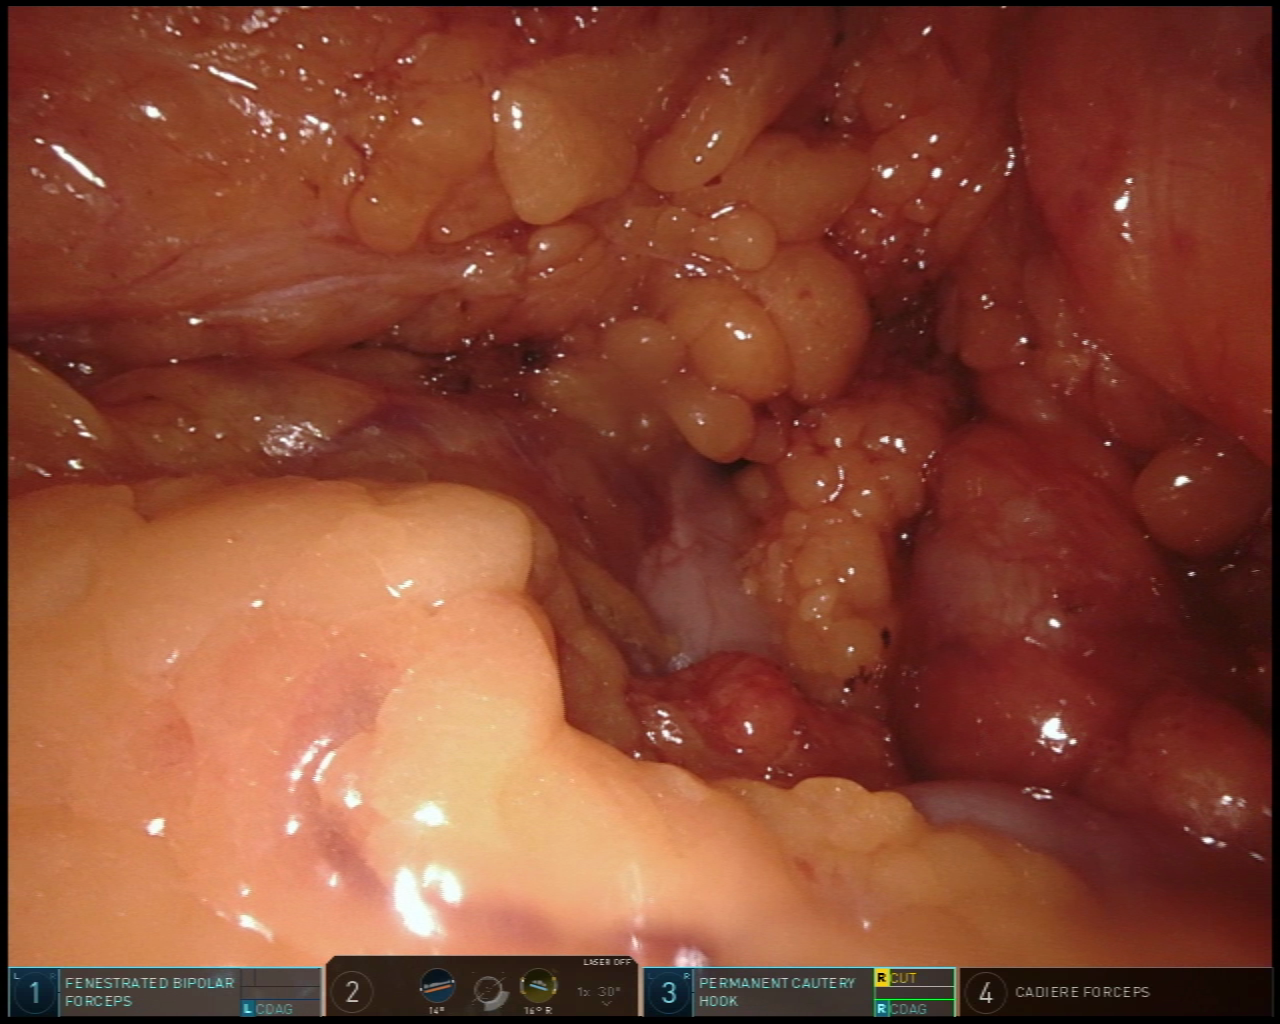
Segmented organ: stomach
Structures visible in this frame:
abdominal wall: no
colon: yes
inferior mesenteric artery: no
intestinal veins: no
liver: no
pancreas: no
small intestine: no
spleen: no
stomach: yes
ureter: no
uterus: no
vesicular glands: no